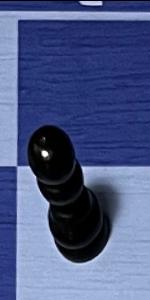
Label: Pawn_Black